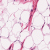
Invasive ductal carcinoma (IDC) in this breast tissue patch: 0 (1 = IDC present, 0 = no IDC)